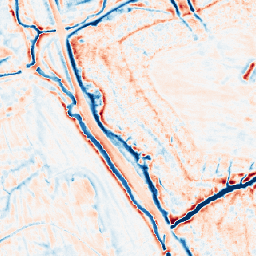
Category: edge_preserving
Decomposition family: bilateral
Decomposition parameters: d: 15
sigma_color: 75
sigma_space: 25
Upsampling method: nearest
Upsampling parameters: scale: 4
Upsampling scale: 4